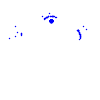
Particle: electron